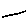
Label: line